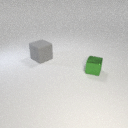
large gray rubber cube to the left of small green metal cube